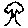
Label: tree